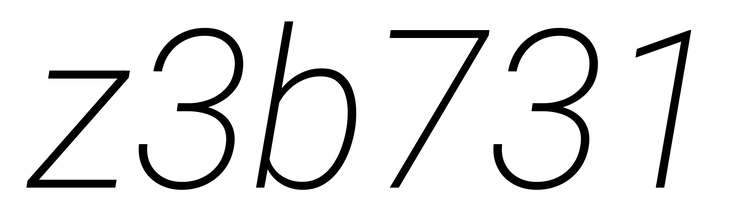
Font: Roboto-Italic_ExtraLight_Italic